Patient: sex F, age 54
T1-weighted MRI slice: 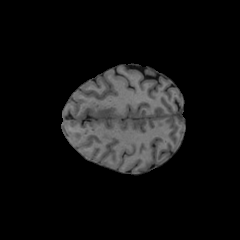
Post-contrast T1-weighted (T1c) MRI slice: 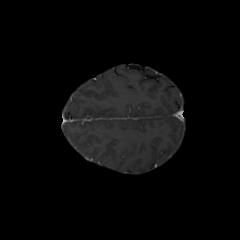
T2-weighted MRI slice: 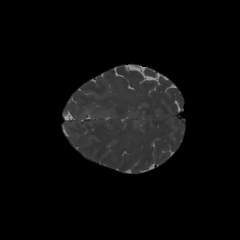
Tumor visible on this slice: no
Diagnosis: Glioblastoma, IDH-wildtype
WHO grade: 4